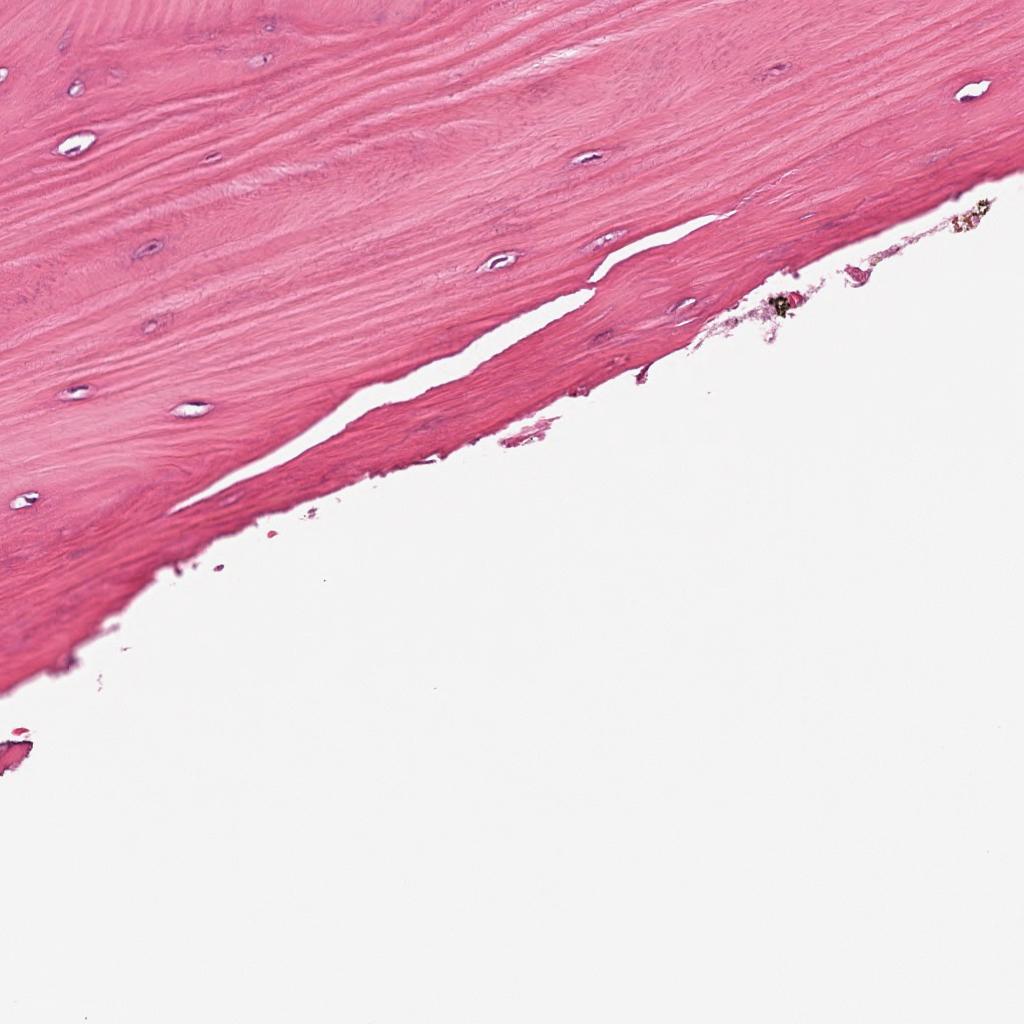
Label: Non-Tumor